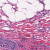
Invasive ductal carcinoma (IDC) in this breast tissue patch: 0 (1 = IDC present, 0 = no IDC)